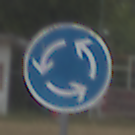
Verkehrszeichen: Kreisverkehr
Umgebung: Outdoor, Suburban
Tageszeit: Midday
Wetter: Overcast
Licht: Natural
Jahreszeit: NotSpecified
Kontrast: LowContrast